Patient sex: F
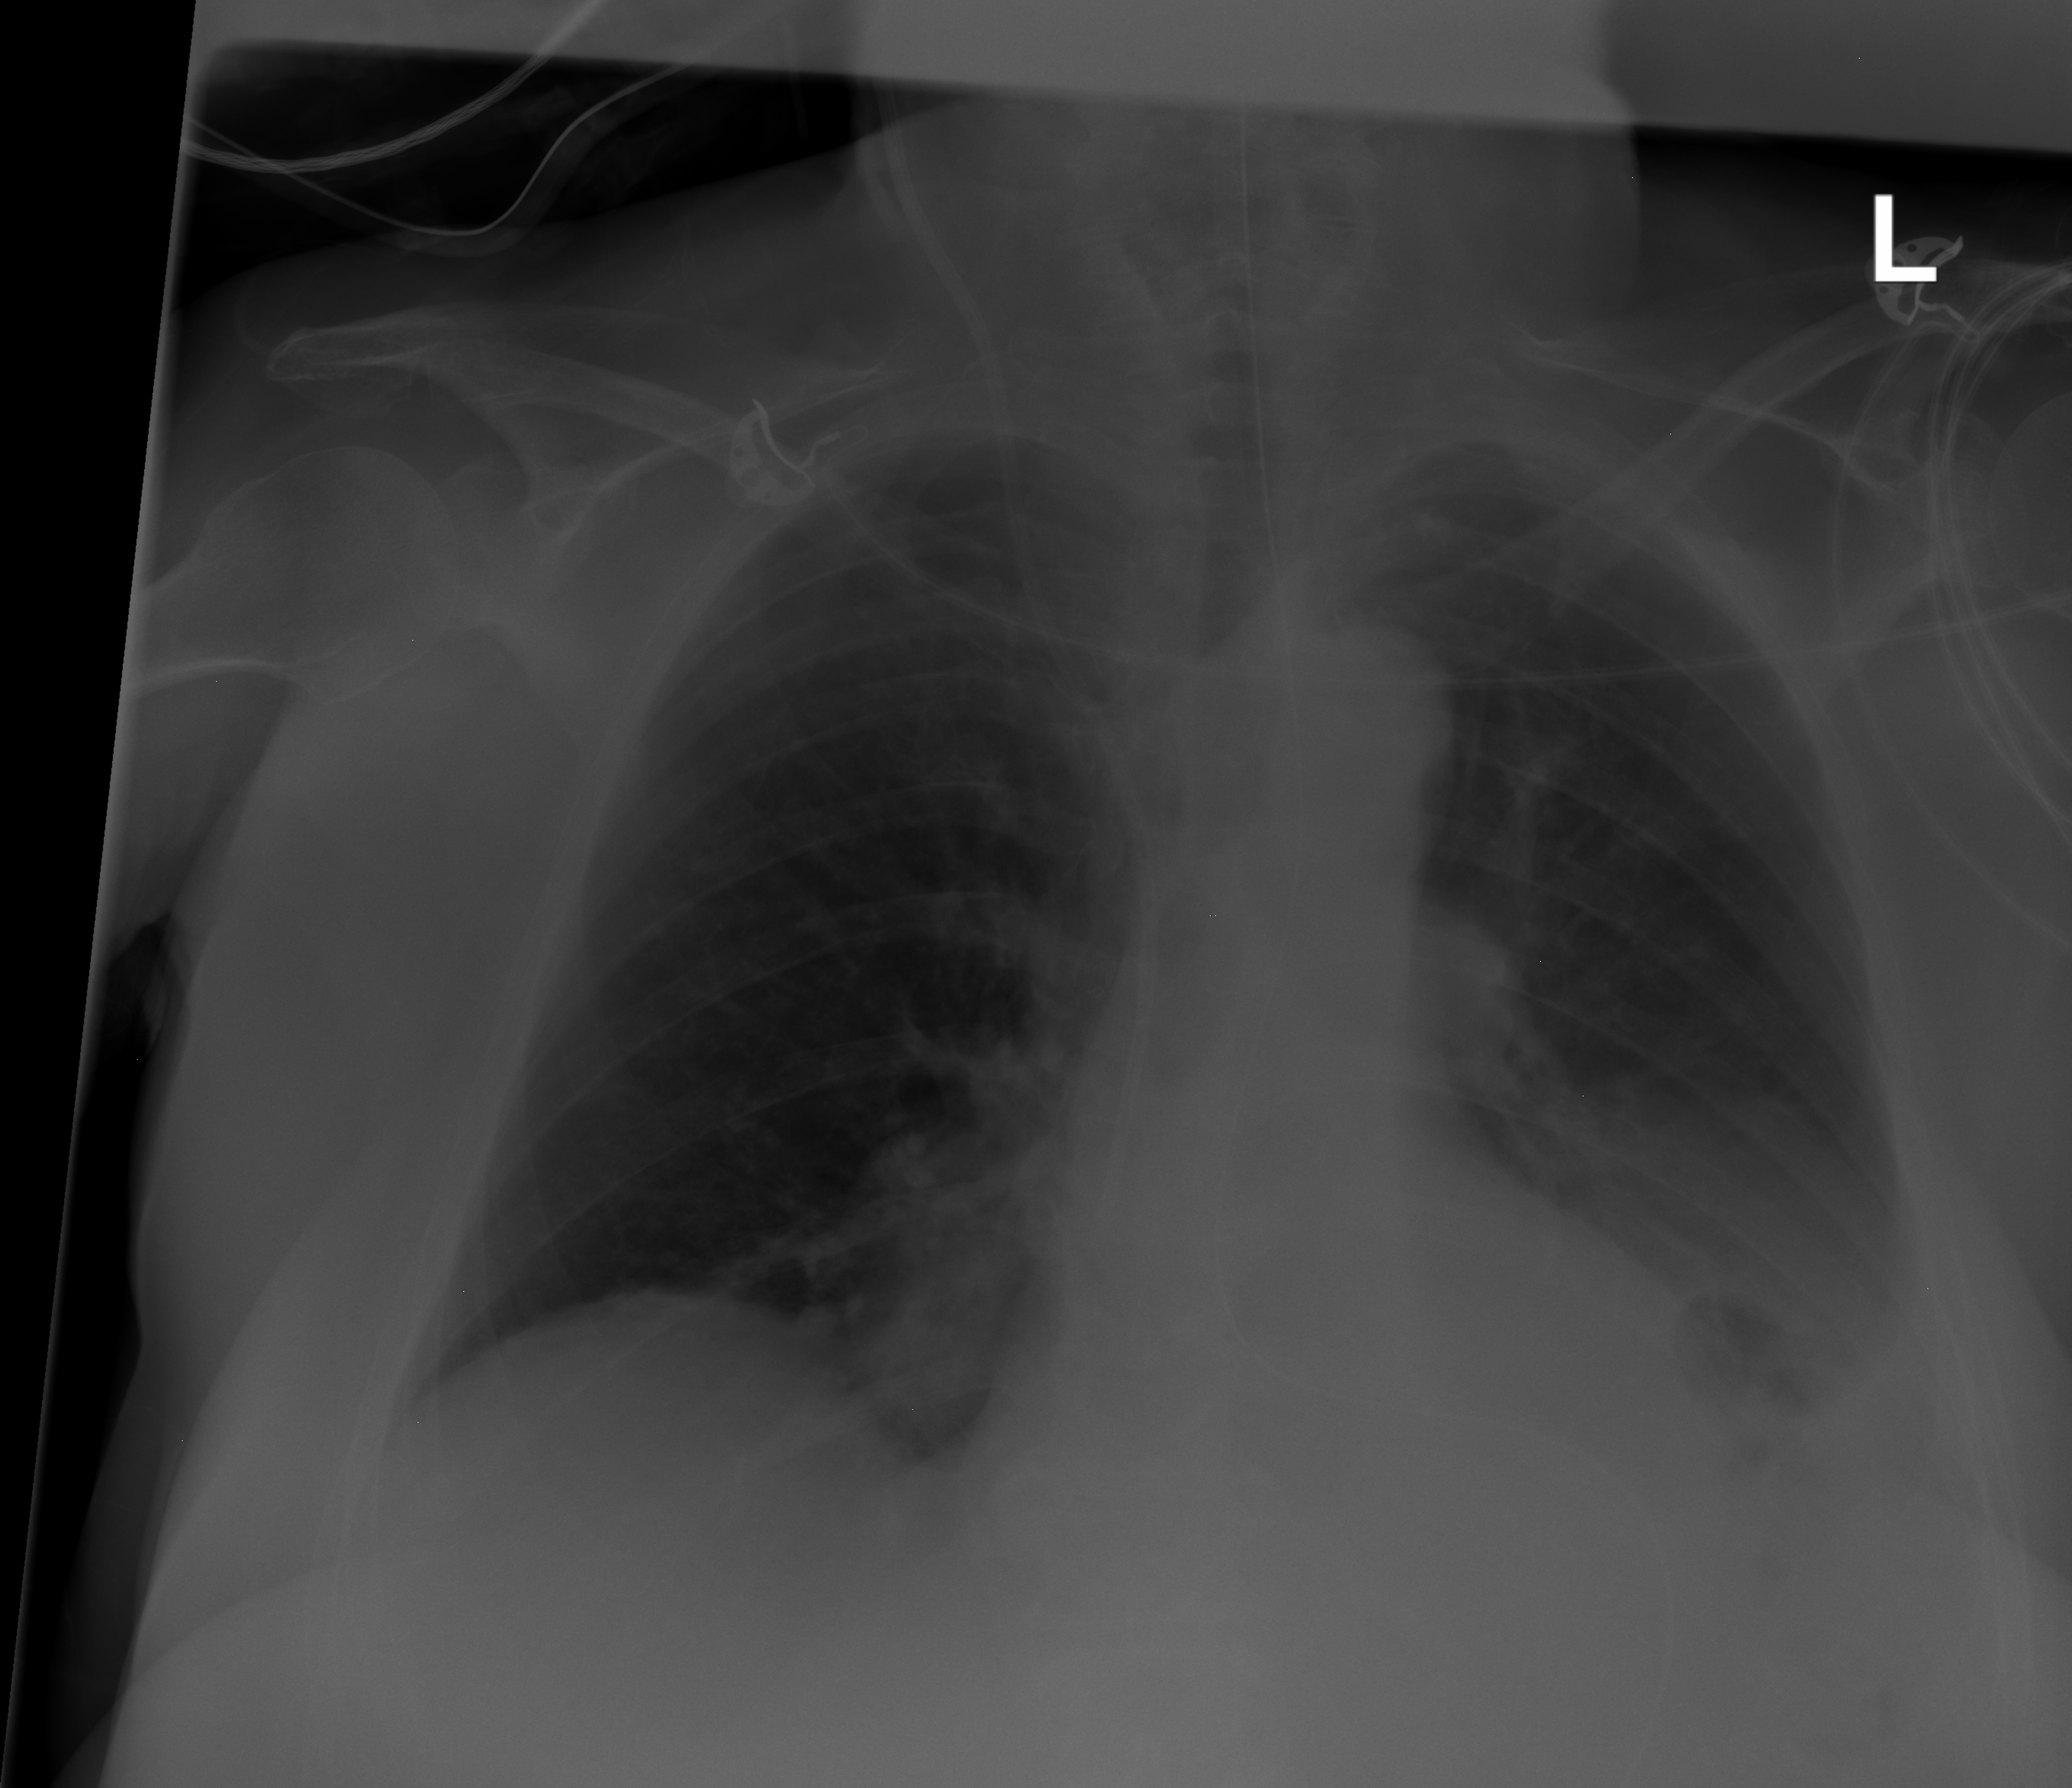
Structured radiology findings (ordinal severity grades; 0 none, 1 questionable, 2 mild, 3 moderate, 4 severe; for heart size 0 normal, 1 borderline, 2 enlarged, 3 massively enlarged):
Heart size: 0
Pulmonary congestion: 0
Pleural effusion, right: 0
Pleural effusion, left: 2
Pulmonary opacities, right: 0
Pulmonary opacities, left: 0
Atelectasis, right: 0
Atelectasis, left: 3